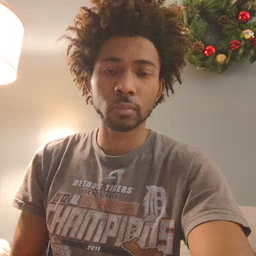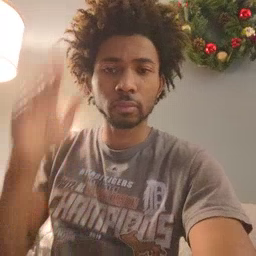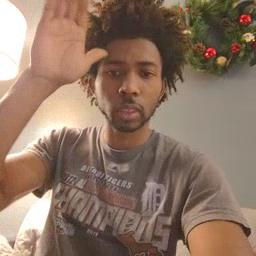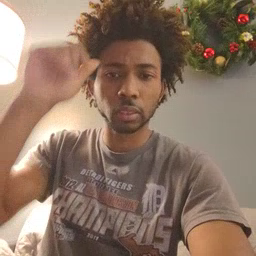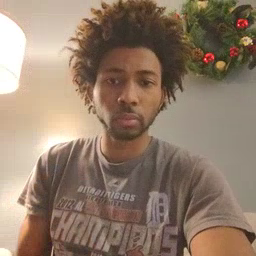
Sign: donkey